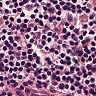
Metastatic tissue present: no